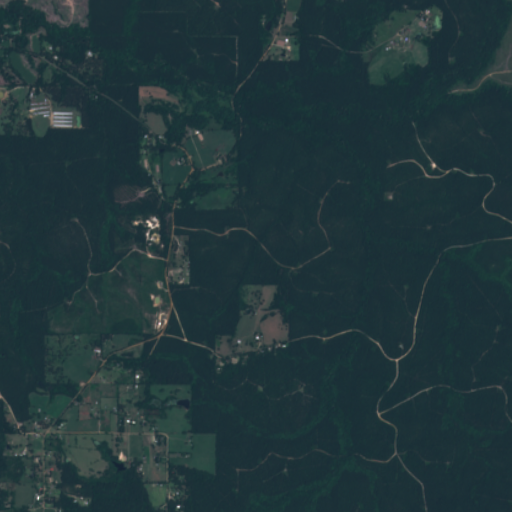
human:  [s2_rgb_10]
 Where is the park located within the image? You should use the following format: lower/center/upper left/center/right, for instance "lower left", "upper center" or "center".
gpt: The park is located in the upper left of the image.
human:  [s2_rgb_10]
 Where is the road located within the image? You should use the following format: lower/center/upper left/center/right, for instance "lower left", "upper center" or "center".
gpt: There is no road in the image.